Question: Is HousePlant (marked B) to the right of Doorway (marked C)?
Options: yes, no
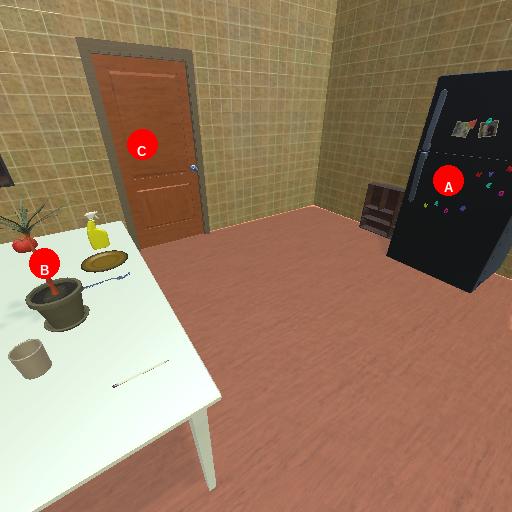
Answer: yes